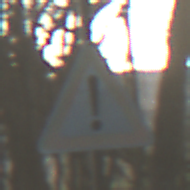
Verkehrszeichen: Gefahrenstelle
Umgebung: Outdoor, Nature
Tageszeit: SunriseSunset
Wetter: Clear
Licht: Natural
Jahreszeit: Winter
Kontrast: LowContrast